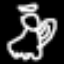
Label: angel